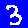
Digit: 3